Question: I am fitting a model to some noisy satellite data. The labels are measurements of rock on the bars of a river. There is a noisy but significant relationship. I only have 250 points but the method would expand and eventually run off much bigger datasets. I'm looking at a mix of models (RANSAC, Huber, SVM Regression) and DNNs. My DNN results seem too good to be true. The network looks like:
'''
model = Sequential()
model.add(Dense(128, kernel_regularizer= regularizers.l2(0.001), input_dim=NetworkDims, kernel_initializer='he_normal', activation='relu'))
model.add(Dropout(0.5))
model.add(Dense(128, kernel_regularizer= regularizers.l2(0.001), kernel_initializer='normal', activation='relu'))
model.add(Dropout(0.5))
model.add(Dense(64, kernel_regularizer= regularizers.l2(0.001), kernel_initializer='normal', activation='relu'))
model.add(Dropout(0.5))
model.add(Dense(64, kernel_regularizer= regularizers.l2(0.001), kernel_initializer='normal', activation='relu'))
model.add(Dropout(0.5))
model.add(Dense(32, kernel_regularizer= regularizers.l2(0.001), kernel_initializer='normal', activation='relu'))
model.add(Dropout(0.5))
model.add(Dense(1, kernel_initializer='normal'))
# Compile model
model.compile(loss='mean_squared_error', optimizer='adam')
return model
'''
And when I save the history and plot training loss (green dots) and validation loss (cyan line) vs epoch I get this:

Training and validation loss just creep down. With a small dataset, I was expecting the validation loss to go its own way. In fact, if I run a 10-fold cross val score with this network, the error reported by cross val score does creep down. This just looks too good to be true. It implies that I could train this thing for 1000 epochs and still improve results. If it looks too good to be true, it usually is, but why?
EDIT: More results.
So I tried to cut dropout to 0.1 at each and remove the L2. Inteesting. With the toned-down drop-out, I get even better results:
<URL>
Without the L2, there is overfitting:
<URL>
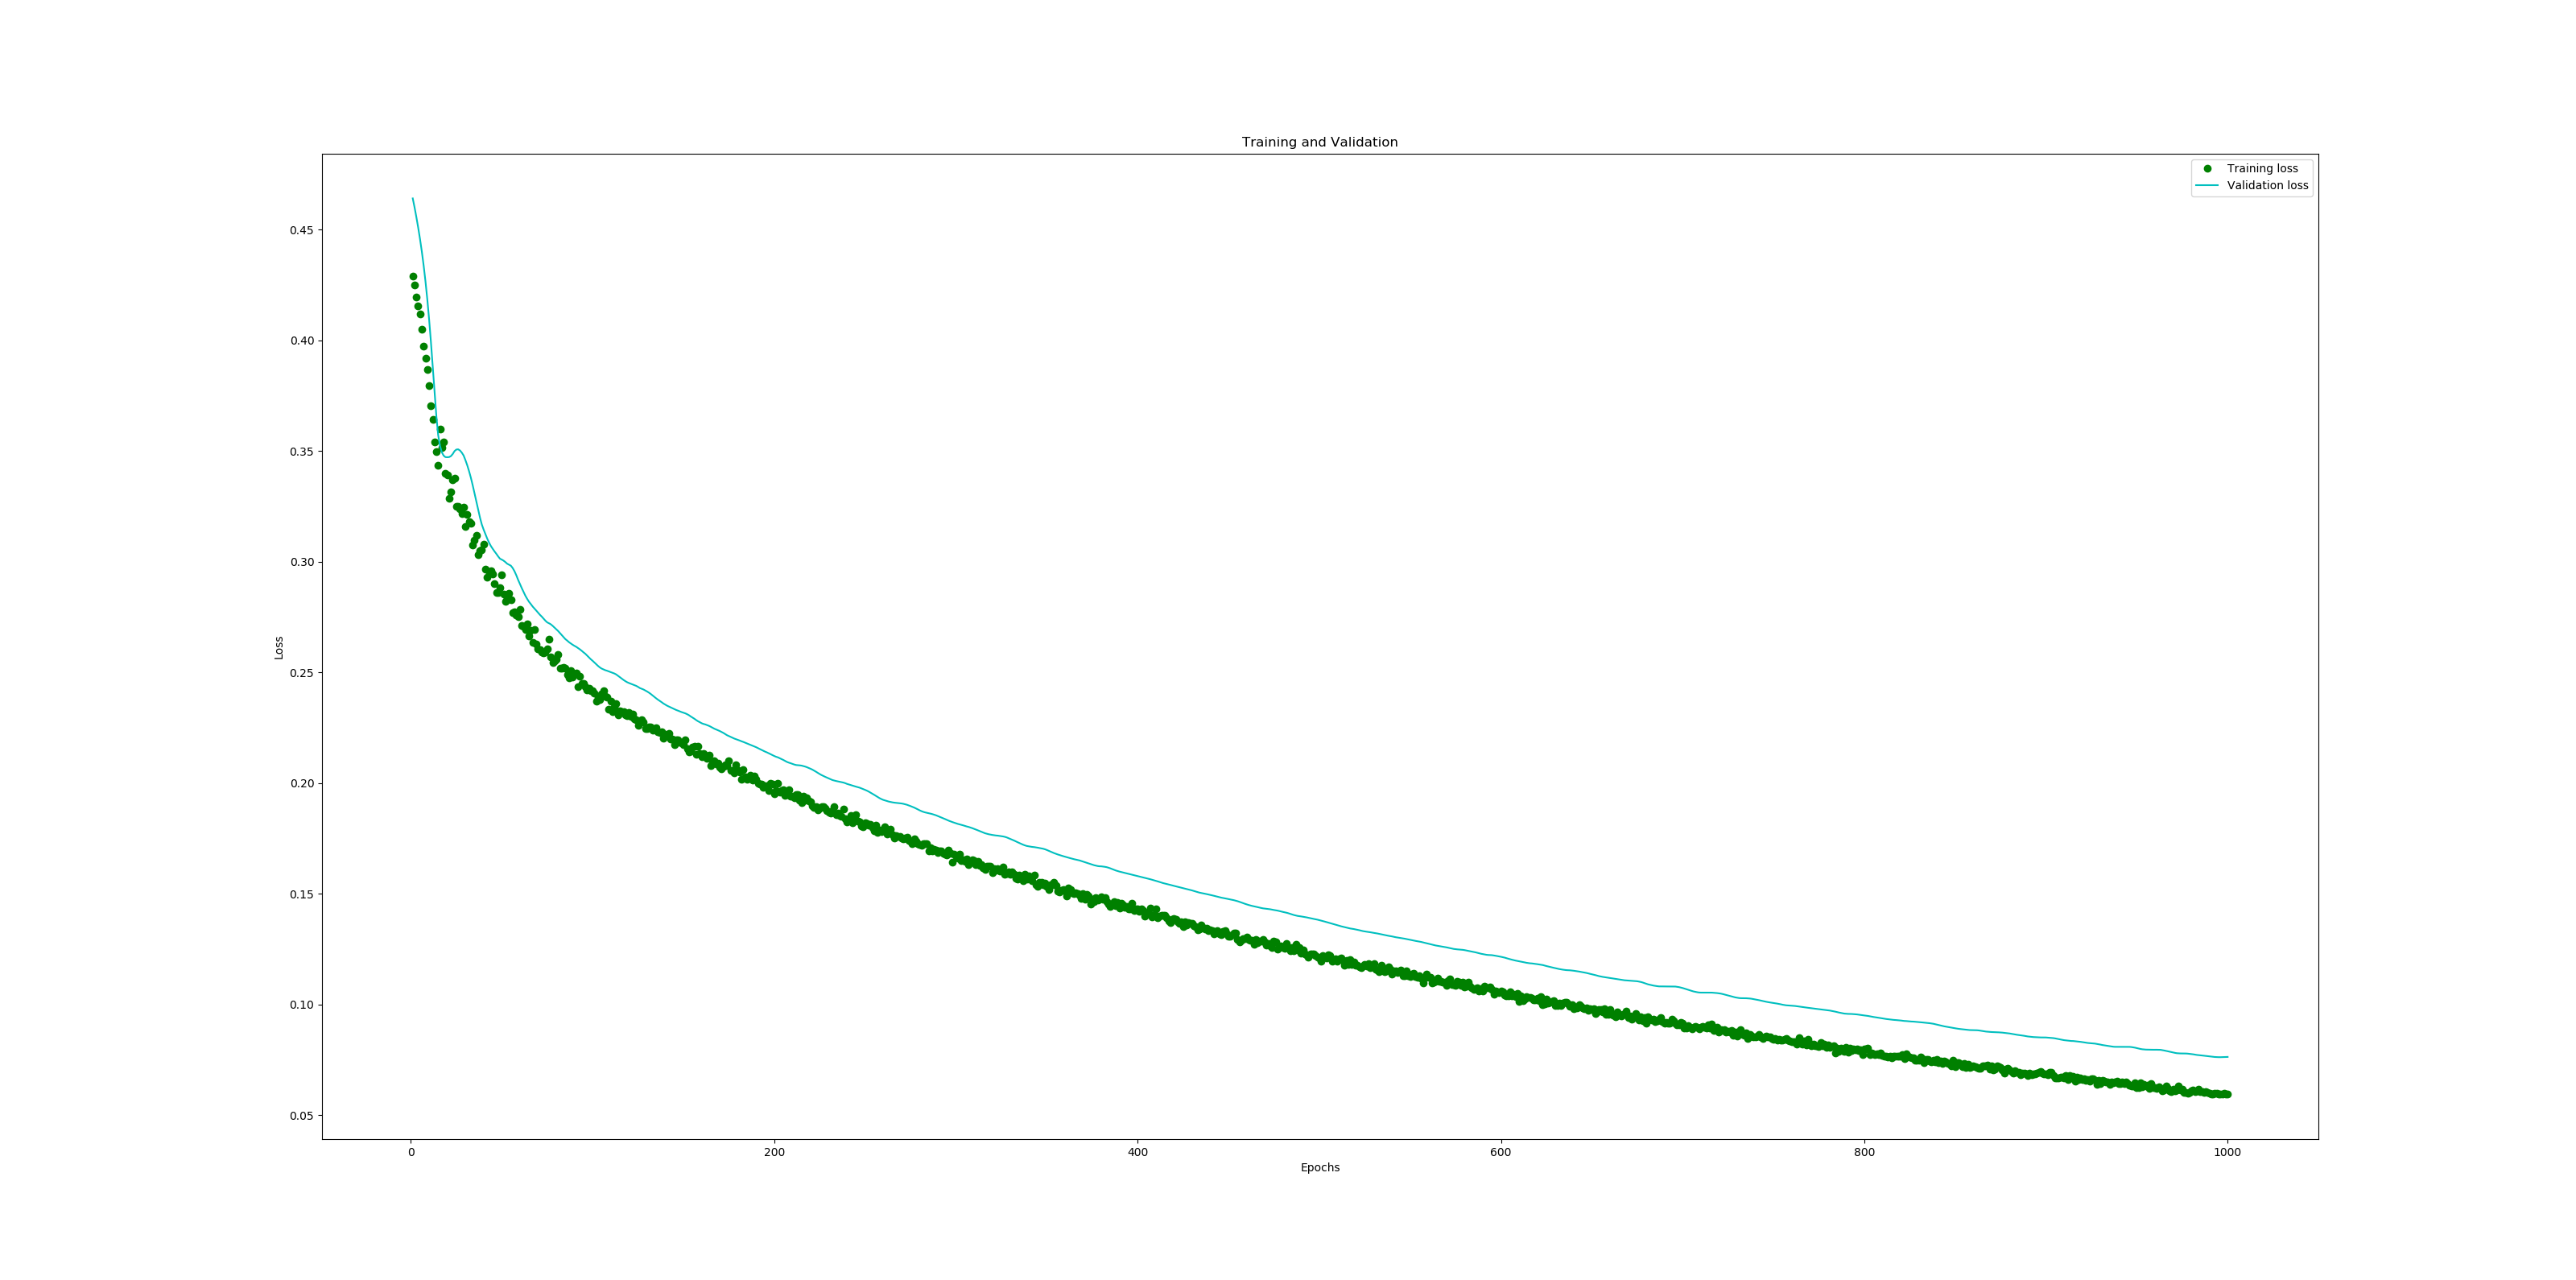
Answer: My guess would be that you have such a high dropout on every layer, which is why it's having trouble just overfitting on the training data. My prediction is that if you lower that dropout and regularization, it'll learn the training data much faster.
I'm not too sure if the results are too good to be true because it's hard to base how good a model is based on loss function. But it should be the dropout and regularization that is preventing it from overfitting in a few epochs.